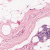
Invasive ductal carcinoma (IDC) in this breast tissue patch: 0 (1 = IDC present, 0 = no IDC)